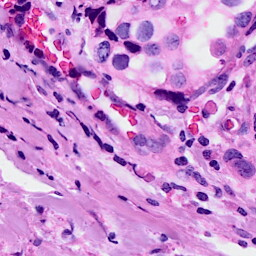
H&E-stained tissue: Breast